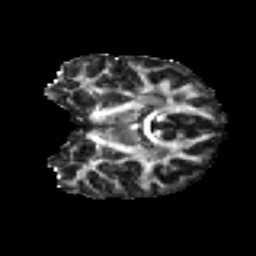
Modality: FA
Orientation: coronal
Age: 22
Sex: female
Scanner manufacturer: ge
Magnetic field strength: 3 T
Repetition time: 7.8 s
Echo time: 0.0606 s